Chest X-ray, PA view. Patient: 65 years old, sex M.
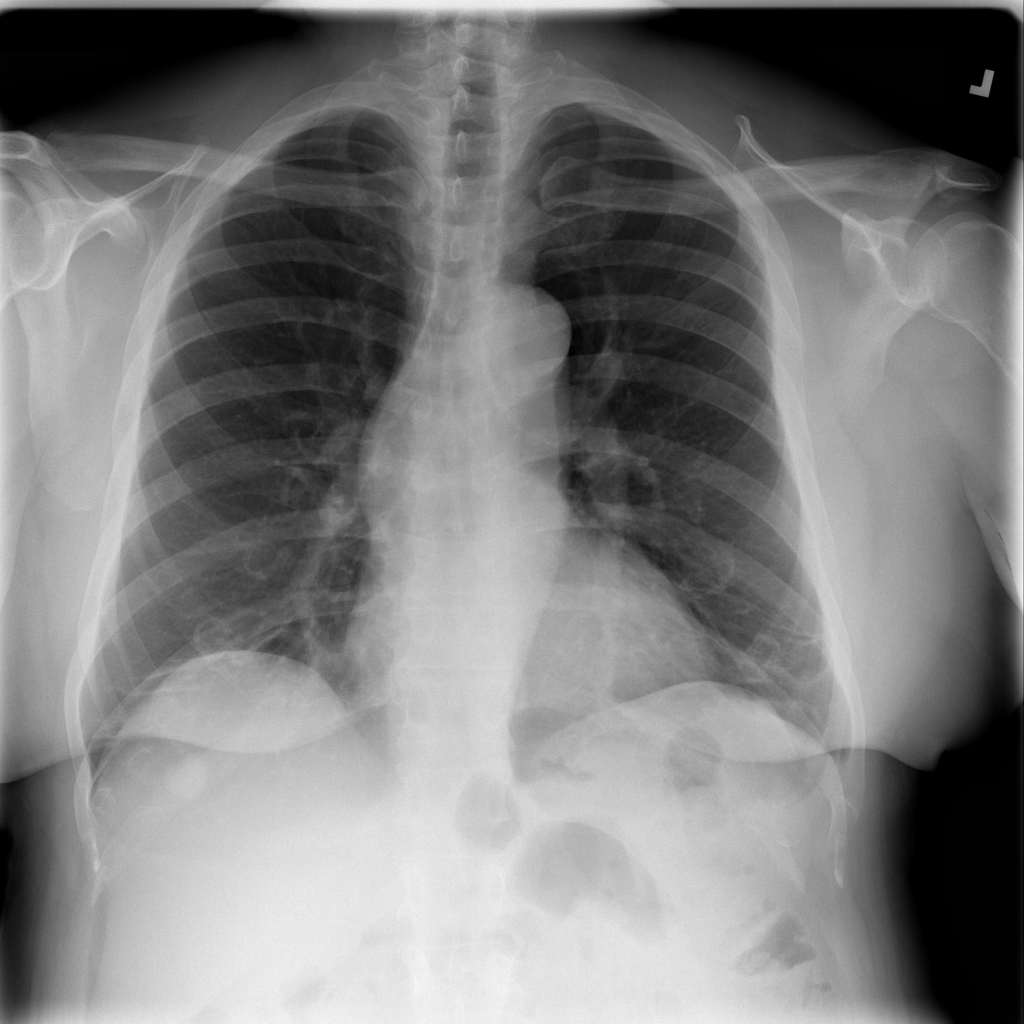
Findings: No Finding